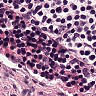
Metastatic tissue present: no